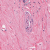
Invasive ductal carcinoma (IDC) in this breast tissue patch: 0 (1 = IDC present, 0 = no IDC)